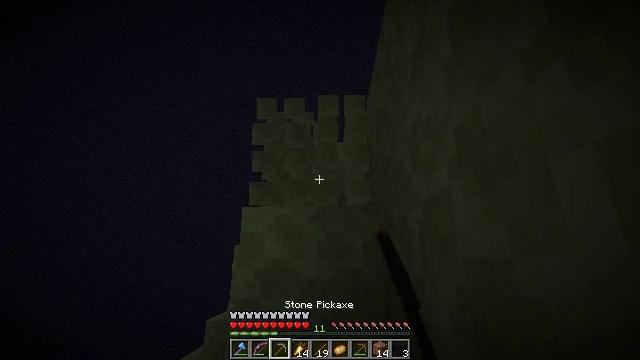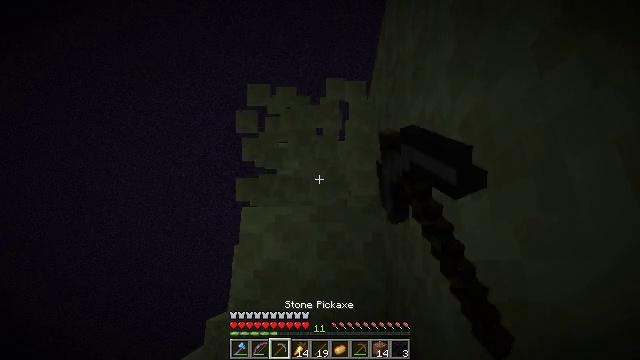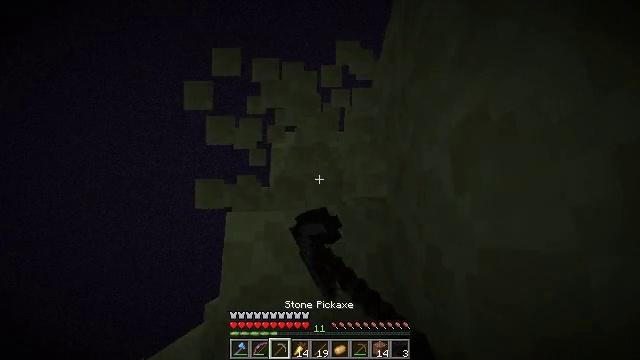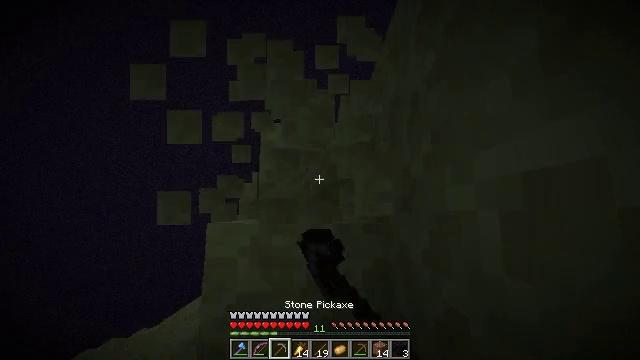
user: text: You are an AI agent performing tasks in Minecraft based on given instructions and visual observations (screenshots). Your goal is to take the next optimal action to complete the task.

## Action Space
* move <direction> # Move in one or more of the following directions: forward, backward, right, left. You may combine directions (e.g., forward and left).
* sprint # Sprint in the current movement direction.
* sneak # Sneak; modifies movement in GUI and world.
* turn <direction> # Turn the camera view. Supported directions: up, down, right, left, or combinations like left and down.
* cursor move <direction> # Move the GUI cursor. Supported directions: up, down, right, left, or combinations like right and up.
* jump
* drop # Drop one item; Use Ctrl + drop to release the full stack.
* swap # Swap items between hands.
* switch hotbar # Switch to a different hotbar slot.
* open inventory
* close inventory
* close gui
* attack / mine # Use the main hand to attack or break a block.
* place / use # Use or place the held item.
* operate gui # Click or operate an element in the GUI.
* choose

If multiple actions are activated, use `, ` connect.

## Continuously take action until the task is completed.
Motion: motion action
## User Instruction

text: Break some end stone blocks.
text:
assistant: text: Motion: move forward, sprint, attack / mine
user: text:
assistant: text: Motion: move forward, sprint, turn down, attack / mine, jump
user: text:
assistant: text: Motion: move forward, sprint, turn right and down, attack / mine, jump
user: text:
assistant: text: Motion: sprint, attack / mine, jump